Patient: sex M, age 71
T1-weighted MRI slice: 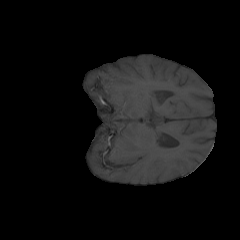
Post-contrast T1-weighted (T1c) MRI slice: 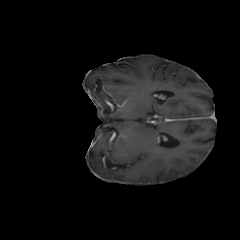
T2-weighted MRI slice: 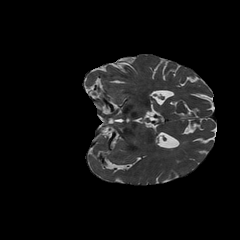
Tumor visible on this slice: no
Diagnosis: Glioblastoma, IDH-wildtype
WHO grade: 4